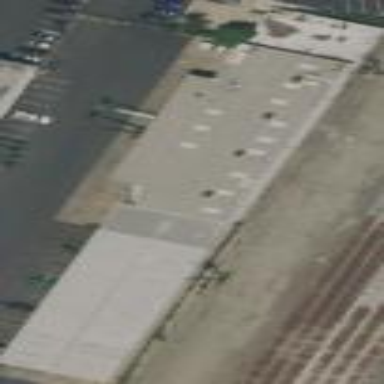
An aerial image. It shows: Warehouse.